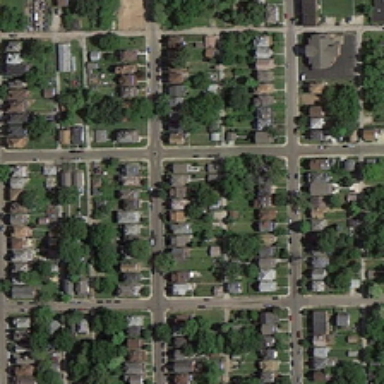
Many buildings and many green trees are in a dense residential area .